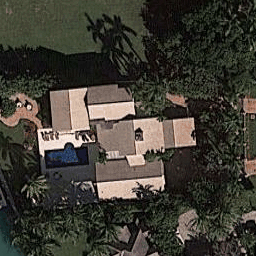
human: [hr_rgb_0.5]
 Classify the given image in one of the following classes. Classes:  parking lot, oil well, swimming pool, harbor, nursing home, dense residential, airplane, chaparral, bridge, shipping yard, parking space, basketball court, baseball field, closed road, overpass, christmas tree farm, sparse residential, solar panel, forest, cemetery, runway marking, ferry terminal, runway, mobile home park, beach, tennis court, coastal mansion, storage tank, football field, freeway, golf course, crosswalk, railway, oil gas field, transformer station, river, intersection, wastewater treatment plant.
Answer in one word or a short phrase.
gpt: coastal mansion